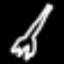
Label: fork